高三 · 度量几何学
已知曲线 $y=x^{2}$ 和曲线 $y=\sqrt{x}$ 围成一个叶形图; 则其面积为（）
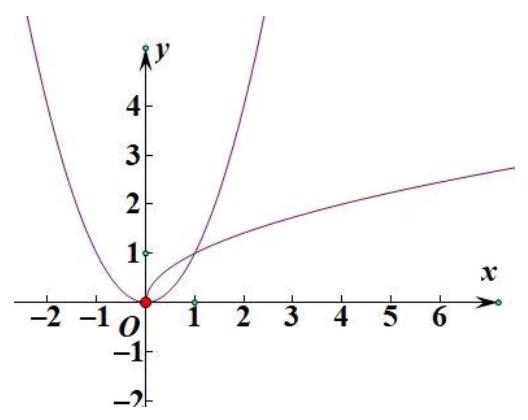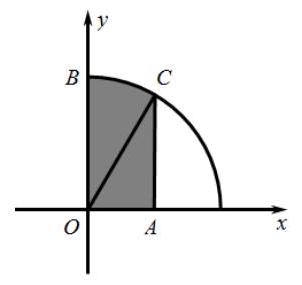
A. 1
B. $\frac{1}{2}$
c. $\frac{\sqrt{2}}{2}$
D. $\frac{1}{3}$
答案: D
解析: 答案: D

【解析】 由题得函数的图象如图所示,

联立 $\left\{\begin{array}{l}y=x^{2} \\ y=\sqrt{x} \text { 得交点 }(1,1)\end{array}\right.$

所以叶形图面积为 $\int_{0}^{1}\left(\sqrt{x}-x^{2}\right) d x=\left(\frac{2}{3} x^{\frac{3}{2}}-\frac{1}{3} x^{3}\right)_{0}^{1}=\frac{1}{3}$.

故答案为: D

【分析】先作出两个函数的图像, 再利用定积分求面积得解.

3.答案: D

【解析】 设 $y=\sqrt{4-x^{2}}$, 则 $x^{2}+y^{2}=4$, 其中 $0 \leq x \leq 1, y \geq 0$.

$\int_{0}^{1} \sqrt{4-x^{2}} d x=$ 的几何意义为图中阴影面积,

设 $\angle B O C=\alpha$ ，易知 $\alpha=\frac{\pi}{6}$ ，

则 $S=S_{1}+S_{2}=\frac{1}{2} \alpha r^{2}+\frac{1}{2} O A \cdot A C=\frac{1}{2} \times \frac{\pi}{6} \times 4+\frac{1}{2} \times 1 \times \sqrt{3}=\frac{\pi}{3}+\frac{\sqrt{3}}{2}$.

故答案为: D.

【分析】设 $y=\sqrt{4-x^{2}}$, 变换得到 $\int_{0}^{4-x^{2}} d x$的几何意义为图中阴影面积, 计算面积得到答案.

4.答案: C

【解析】 由图可得阴影部分的面积为 $\int_{0}^{1}[-f(x)] d x+\int_{1}^{2} f(x) d x=\int_{0}^{1}|f(x)| d x+\int_{1}^{2} f(x) d x=\int_{0}^{2} \mid f(x) d x$,故答案为: C.

【分析】利用定积分的几何意义即可表示出封闭图形的面积.